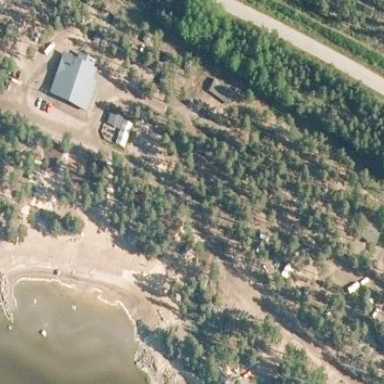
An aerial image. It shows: Campsite with tents and caravans. It is permanent camping site.